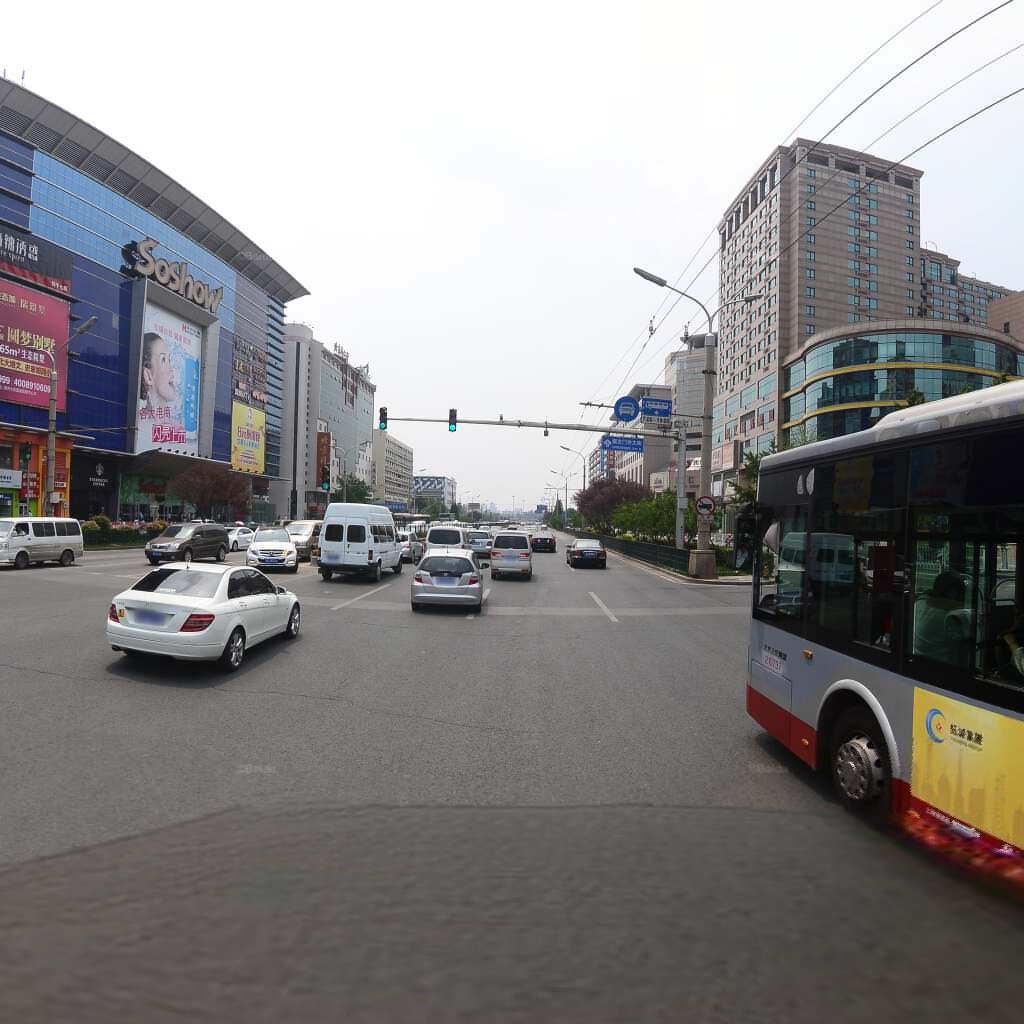
Region: Dongcheng
Road damage annotations: transverse crack, transverse crack, transverse crack